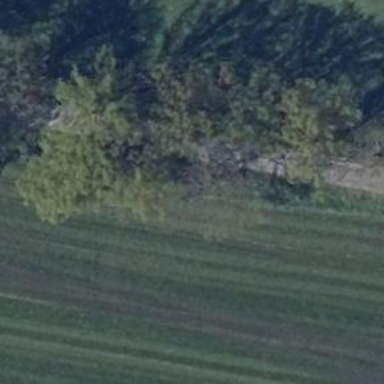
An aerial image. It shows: Single tag "natural: tree."